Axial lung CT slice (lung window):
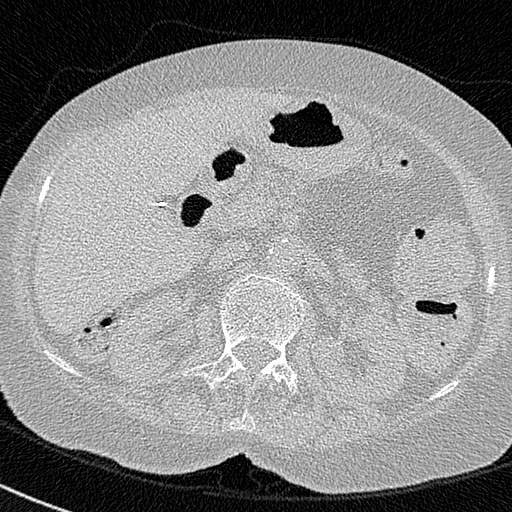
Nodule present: no